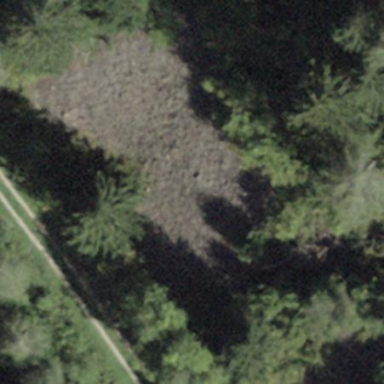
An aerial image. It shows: Natural scree.